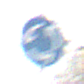
Verkehrszeichen: Kreisverkehr
Umgebung: Outdoor, Nature
Tageszeit: MorningAfternoon
Wetter: Clear
Licht: Natural
Jahreszeit: Winter
Kontrast: HighContrast